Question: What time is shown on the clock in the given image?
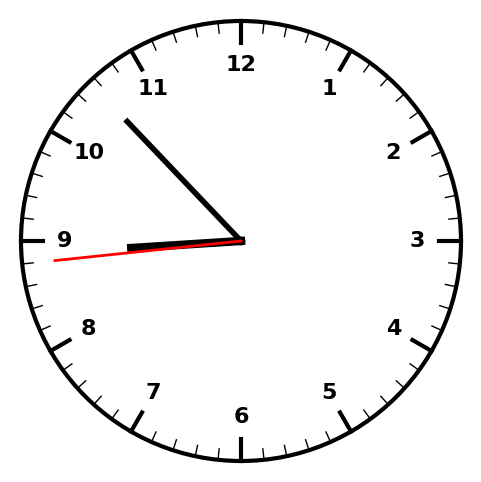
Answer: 08:52:44